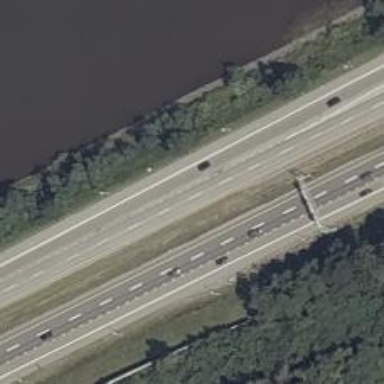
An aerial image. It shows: Asphalt motorway link.